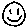
Label: smiley face